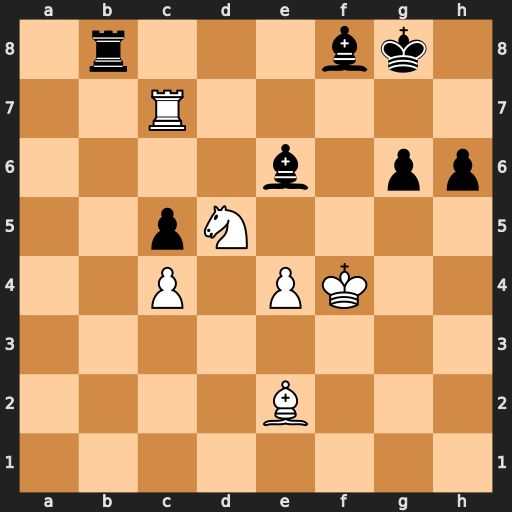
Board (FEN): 1r3bk1/2R5/4b1pp/2pN4/2P1PK2/8/4B3/8
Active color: w
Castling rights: -
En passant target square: -
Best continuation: Nf6+ Kh8 Rh7#